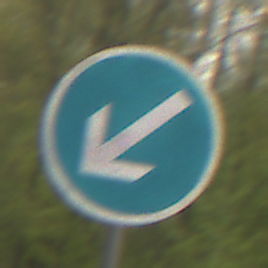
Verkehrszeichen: VorgeschriebeneVorbeifahrtLinks
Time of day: MorningAfternoon
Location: Outdoor (Nature)
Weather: Overcast
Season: NotSpecified
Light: Natural